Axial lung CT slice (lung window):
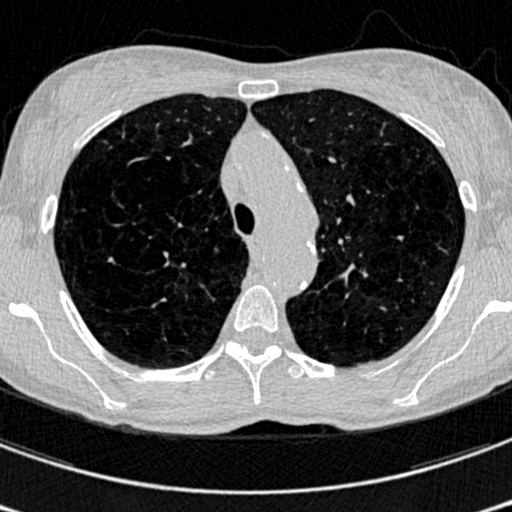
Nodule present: no